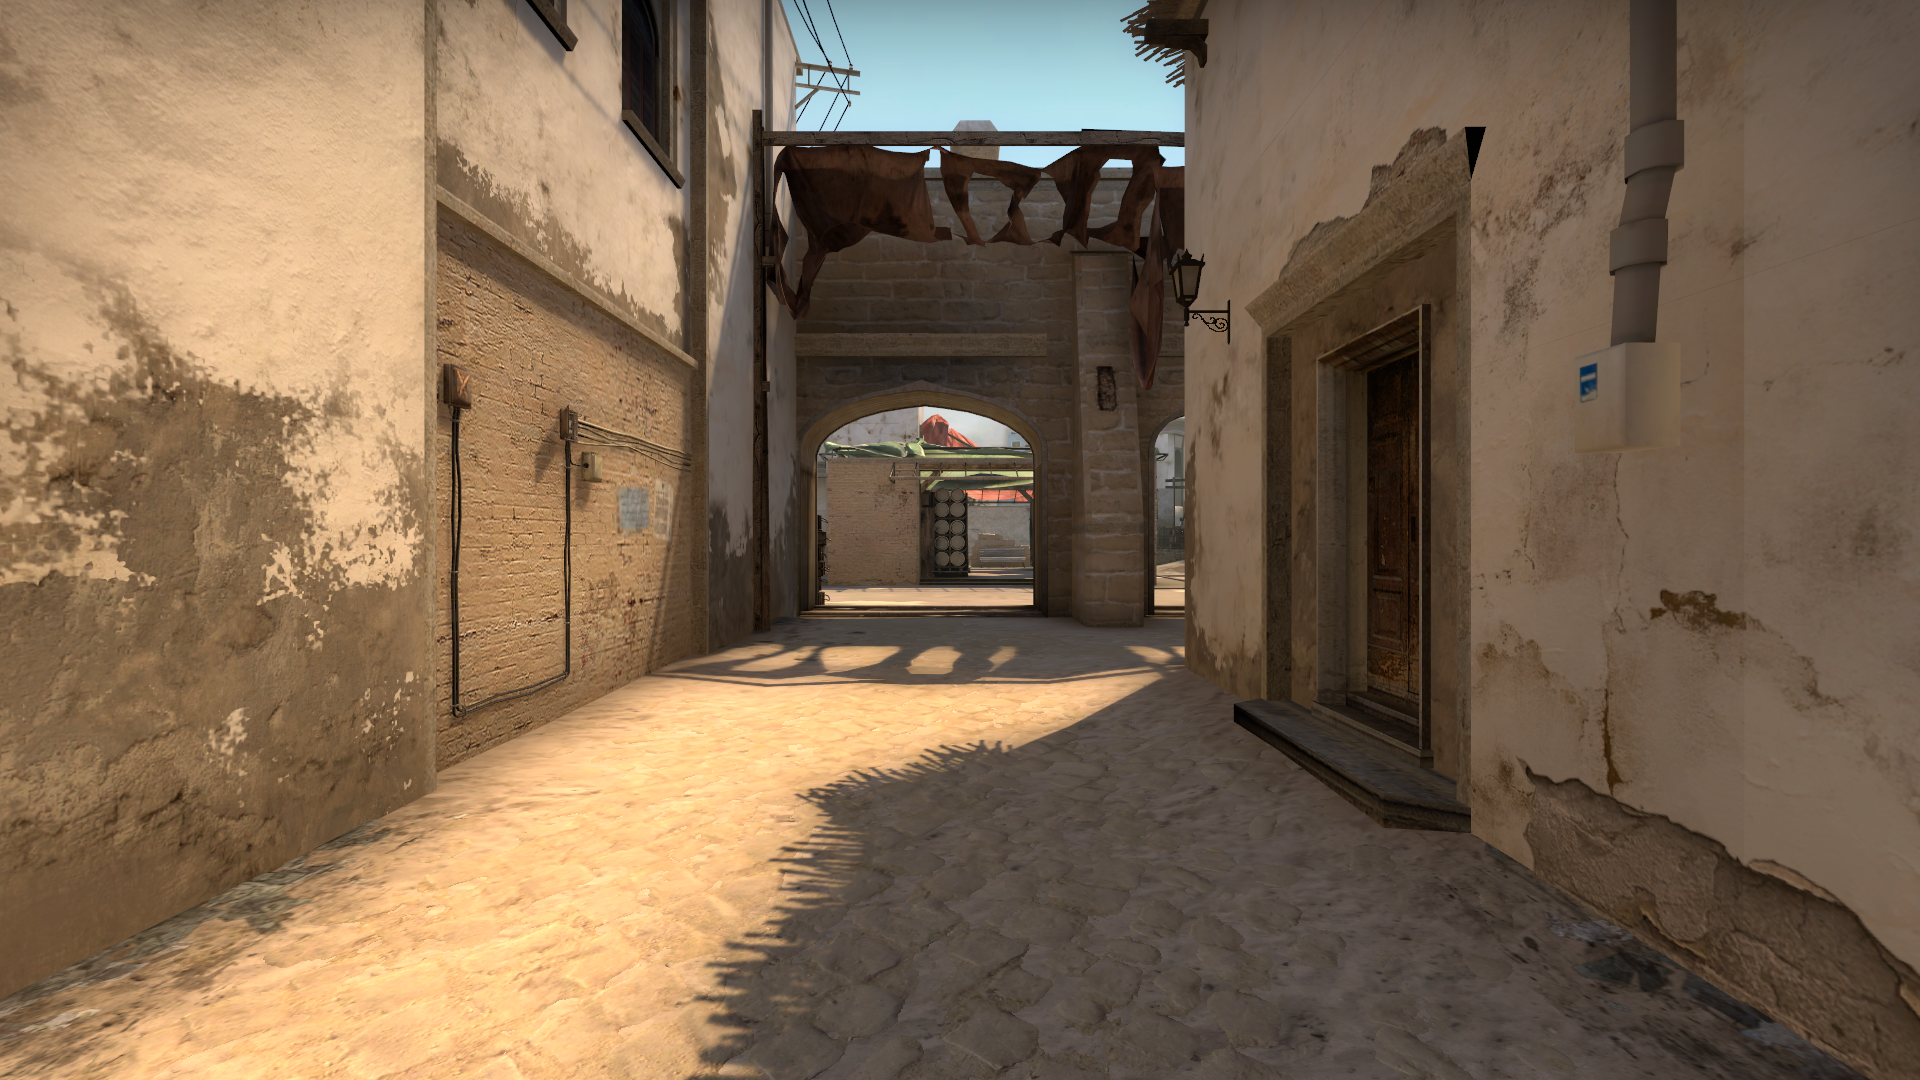
Map: de_mirage